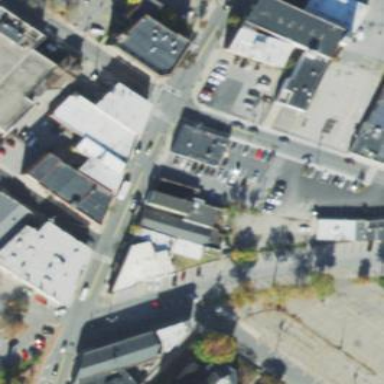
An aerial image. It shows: Retail building.